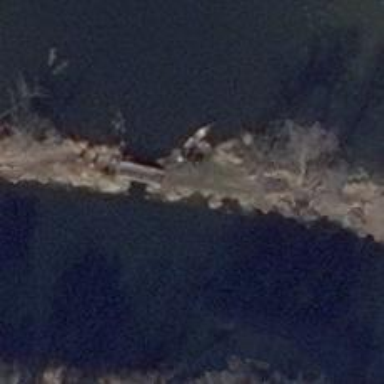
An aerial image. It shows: Path on bridge.